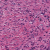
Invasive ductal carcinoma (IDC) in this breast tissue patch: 1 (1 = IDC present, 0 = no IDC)